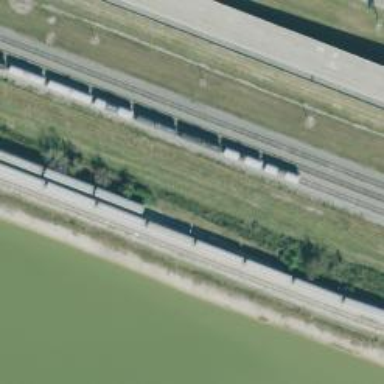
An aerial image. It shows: Railway siding with rails.